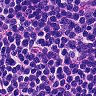
Metastatic tissue present: no